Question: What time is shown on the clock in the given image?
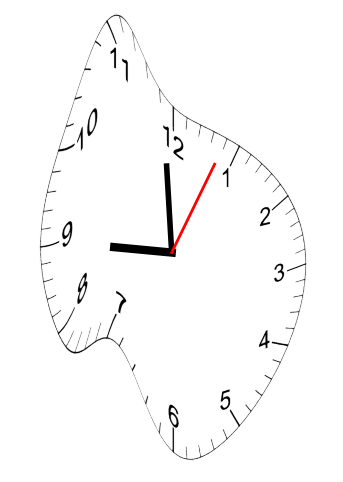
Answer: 08:59:04